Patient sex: M
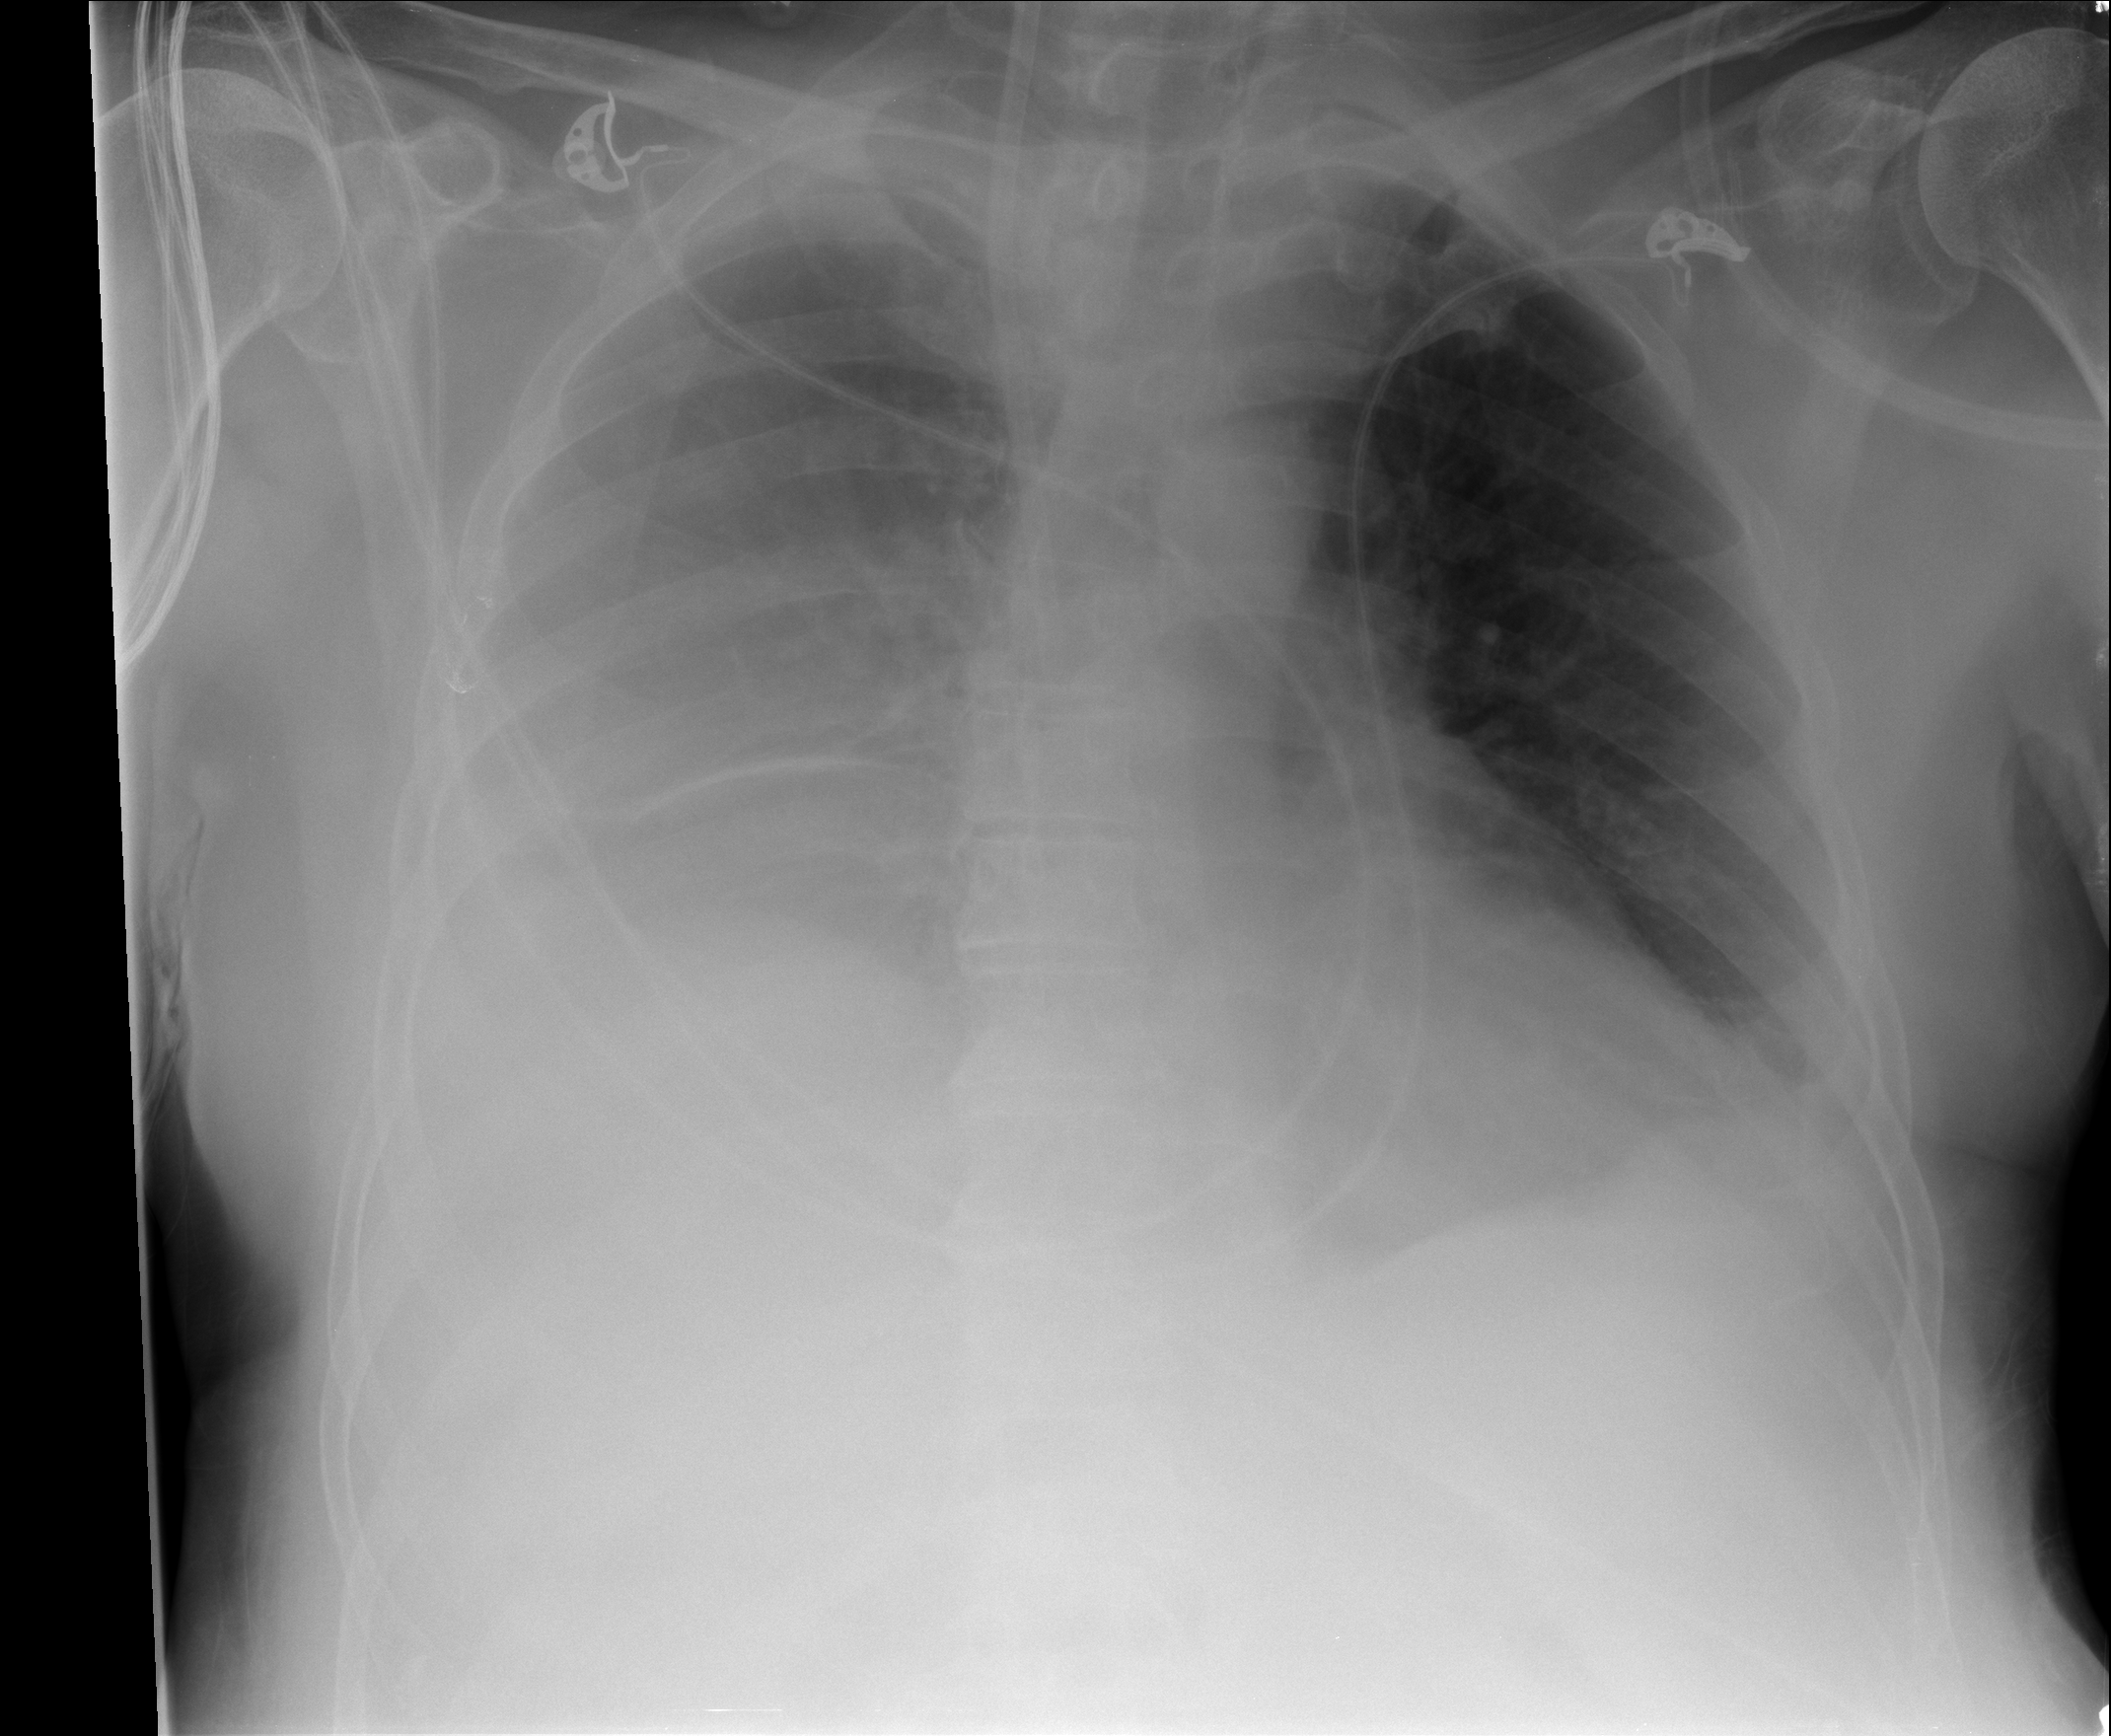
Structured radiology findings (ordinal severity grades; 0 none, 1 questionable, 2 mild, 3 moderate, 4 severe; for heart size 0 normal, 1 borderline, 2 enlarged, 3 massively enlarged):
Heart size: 0
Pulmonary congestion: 0
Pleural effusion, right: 3
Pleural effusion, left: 2
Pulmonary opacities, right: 0
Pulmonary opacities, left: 0
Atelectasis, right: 3
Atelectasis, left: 2